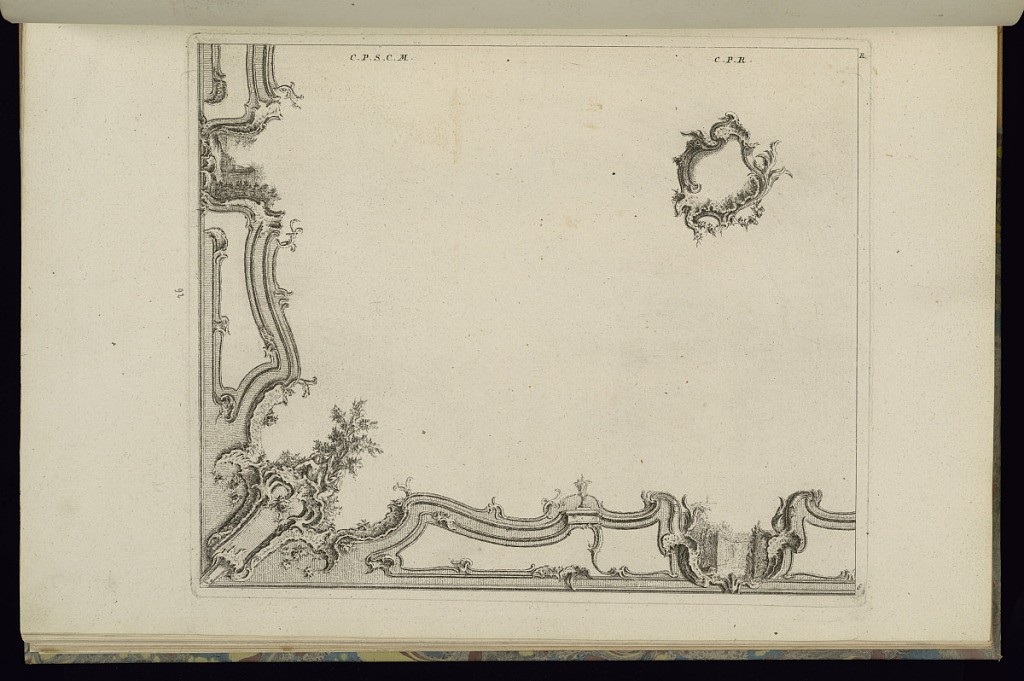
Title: Design for Ceiling Ornament
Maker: François de Cuvilliés the Elder, Belgian, 1695 - 1768
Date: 1745
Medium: Etching and engraving on off-white laid paper
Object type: Print
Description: View of a quarter of a vaulted ceiling with ornamental panel and cartouche decorations along the borders. A scene with two putti figures draped beneath fabric, sitting beneath a tree at lower left. Blank elongated panels within curving frames at each side. In the curved spaces between, partial views of landscapes with architectural ruins.